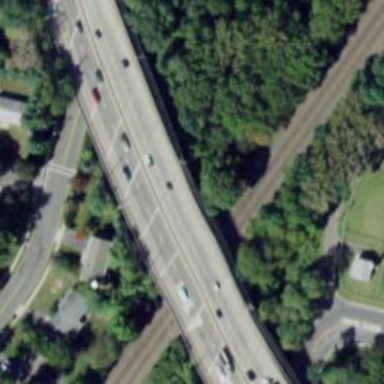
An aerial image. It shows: Urban freeway expressway bridge.